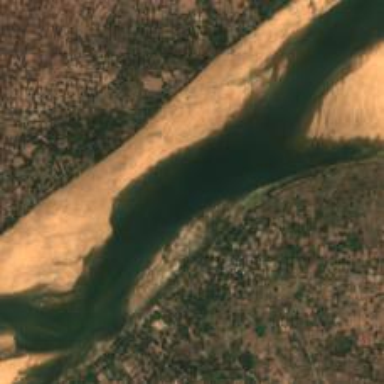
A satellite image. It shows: Beautiful view of river.